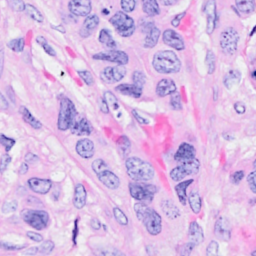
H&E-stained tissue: Breast